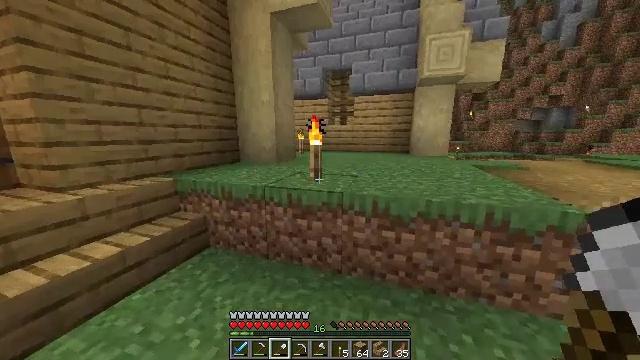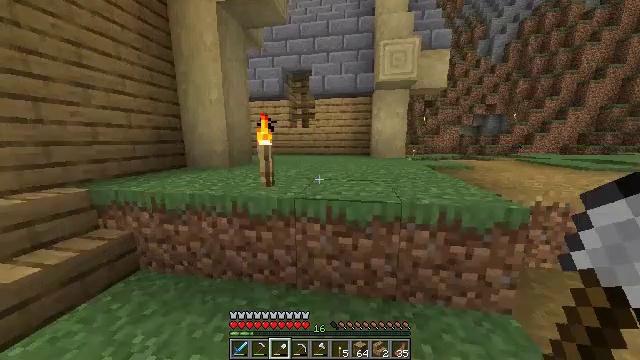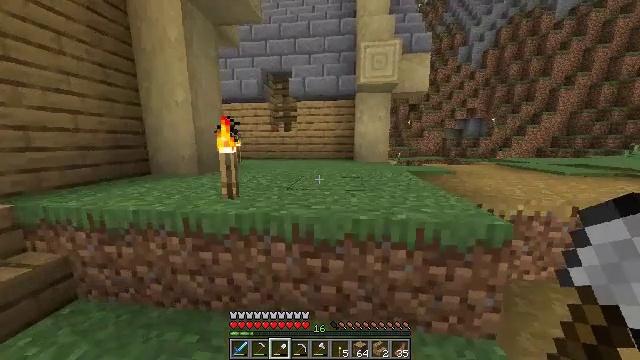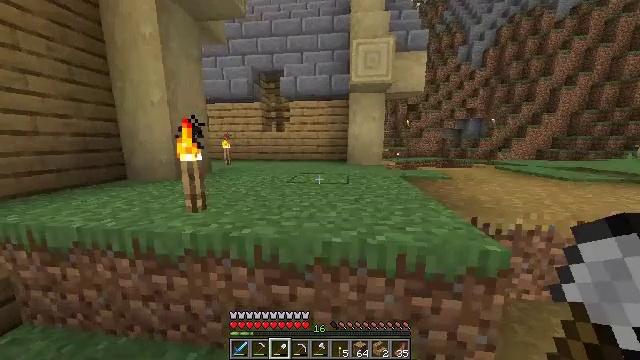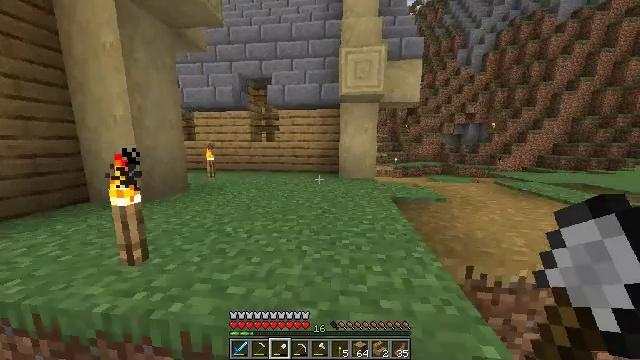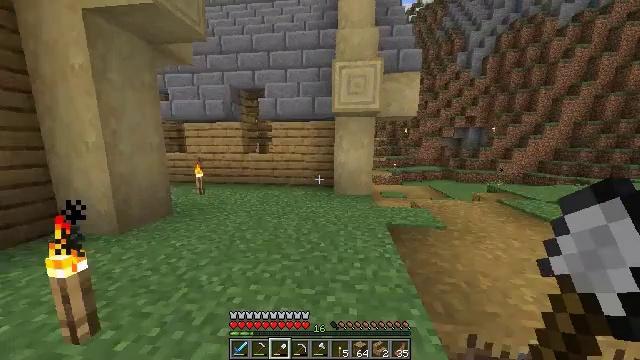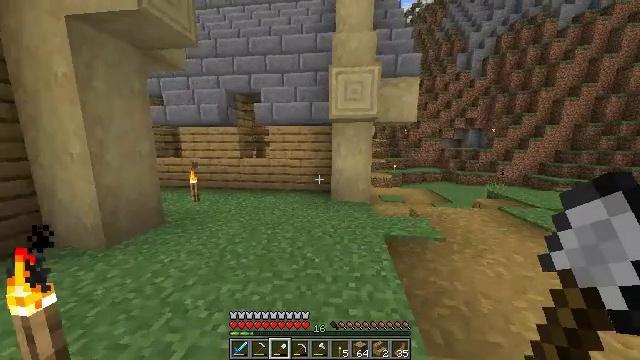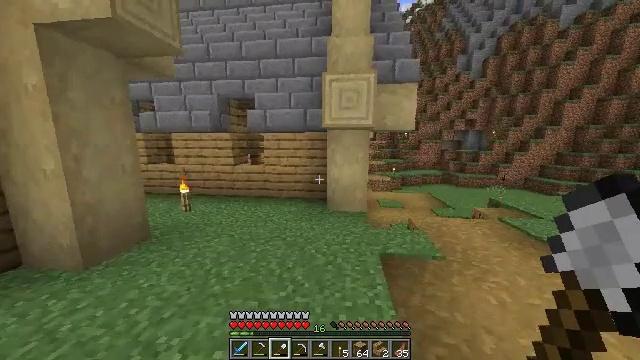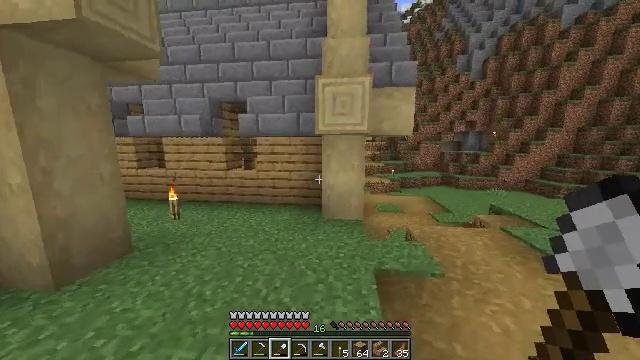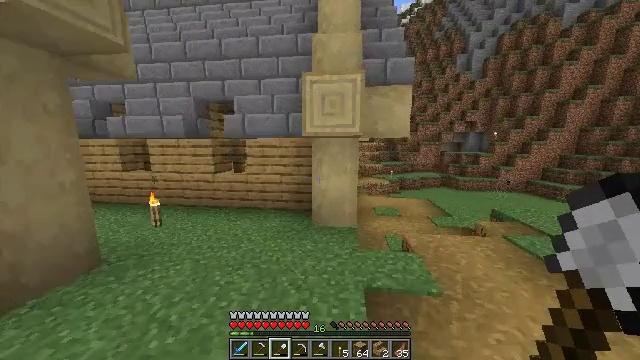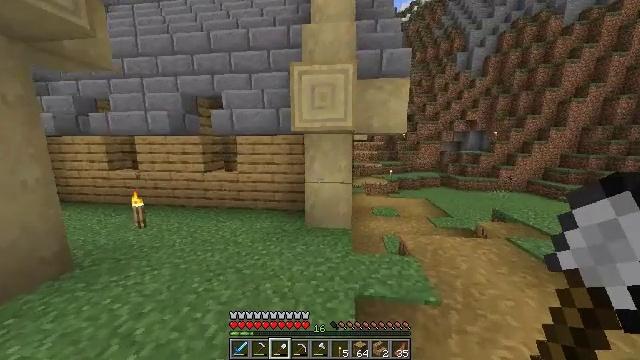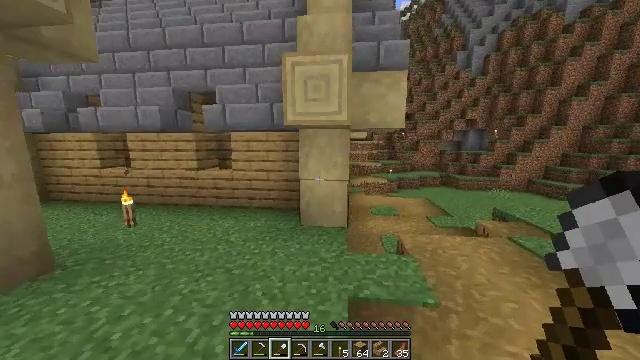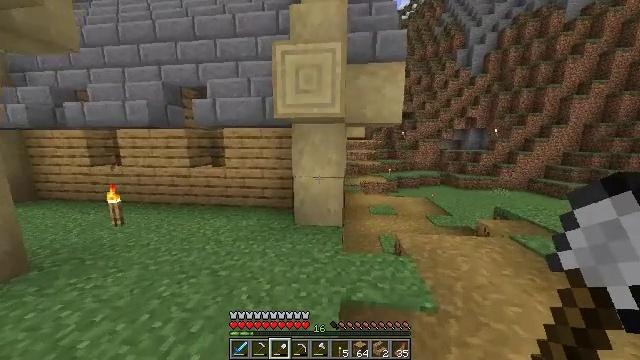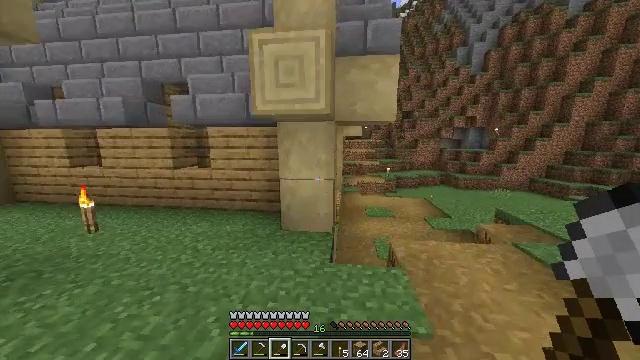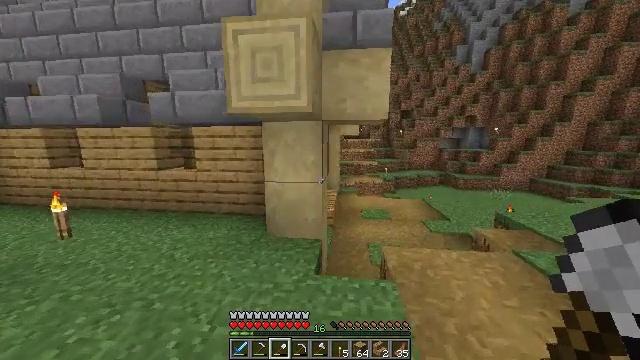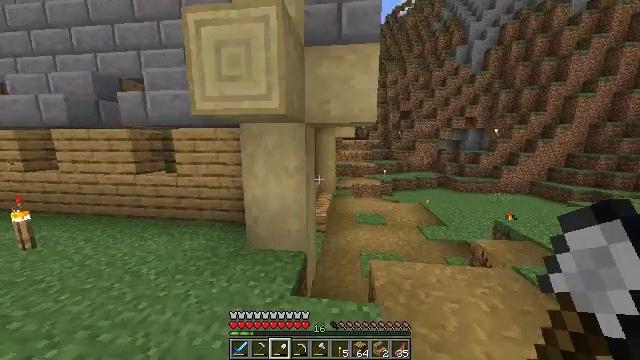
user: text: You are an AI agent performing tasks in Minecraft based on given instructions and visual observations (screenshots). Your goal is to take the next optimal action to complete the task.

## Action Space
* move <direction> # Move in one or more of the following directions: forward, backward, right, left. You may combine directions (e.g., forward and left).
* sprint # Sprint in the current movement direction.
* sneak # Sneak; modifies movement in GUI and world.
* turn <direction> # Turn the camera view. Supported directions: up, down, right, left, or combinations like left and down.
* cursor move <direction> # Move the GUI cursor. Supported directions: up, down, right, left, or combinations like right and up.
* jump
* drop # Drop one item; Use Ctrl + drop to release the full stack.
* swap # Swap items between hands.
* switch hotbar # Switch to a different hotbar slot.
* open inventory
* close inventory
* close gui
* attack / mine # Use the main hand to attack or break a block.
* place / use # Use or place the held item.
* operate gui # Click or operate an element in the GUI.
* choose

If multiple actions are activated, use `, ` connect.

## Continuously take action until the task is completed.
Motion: motion action
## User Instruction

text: Mine the stonecutter block.
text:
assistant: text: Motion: move forward and move right, turn right
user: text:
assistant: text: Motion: move forward and move right, turn right
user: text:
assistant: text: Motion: move forward and move right
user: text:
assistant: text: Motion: move forward and move right, jump
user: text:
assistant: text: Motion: move forward and move right, jump
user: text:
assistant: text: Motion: move forward and move right, jump
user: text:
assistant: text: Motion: move forward and move right, jump
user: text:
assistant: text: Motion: move forward and move right, jump
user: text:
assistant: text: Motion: move forward and move right
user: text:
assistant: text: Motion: move forward and move right
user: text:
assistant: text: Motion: move forward and move right
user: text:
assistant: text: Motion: move forward and move right
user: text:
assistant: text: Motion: move forward and move right
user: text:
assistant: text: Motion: move forward and move right
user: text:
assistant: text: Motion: move forward and move right, jump
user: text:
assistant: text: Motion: move forward and move right, turn right, jump
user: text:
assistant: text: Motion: move forward and move right, jump
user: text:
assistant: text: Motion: move forward and move right, jump
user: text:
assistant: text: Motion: move forward and move right, jump
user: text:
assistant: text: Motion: move forward and move right, jump
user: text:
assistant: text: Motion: move forward and move right
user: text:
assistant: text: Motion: move forward and move right
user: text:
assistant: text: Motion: move forward and move right
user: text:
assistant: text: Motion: move forward and move right
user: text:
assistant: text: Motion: move forward and move right
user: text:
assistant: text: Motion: move forward and move right
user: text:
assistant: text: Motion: move forward and move right, turn left
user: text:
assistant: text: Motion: move forward and move right, turn left
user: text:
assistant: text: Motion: move forward and move right, turn left
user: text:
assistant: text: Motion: move forward and move right, turn left